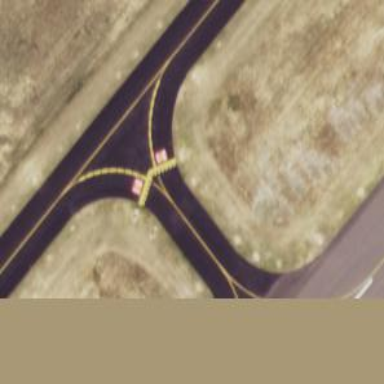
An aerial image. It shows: View of taxiway at the airport.